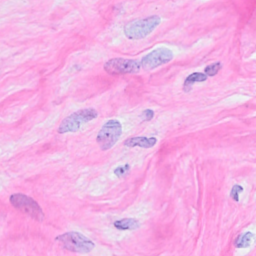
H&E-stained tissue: Breast